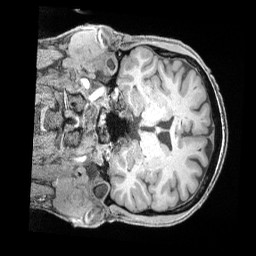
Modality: T1w
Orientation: coronal
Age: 35
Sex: male
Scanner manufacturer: siemens
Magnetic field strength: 3 T
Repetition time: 2 s
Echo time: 0.00211 s